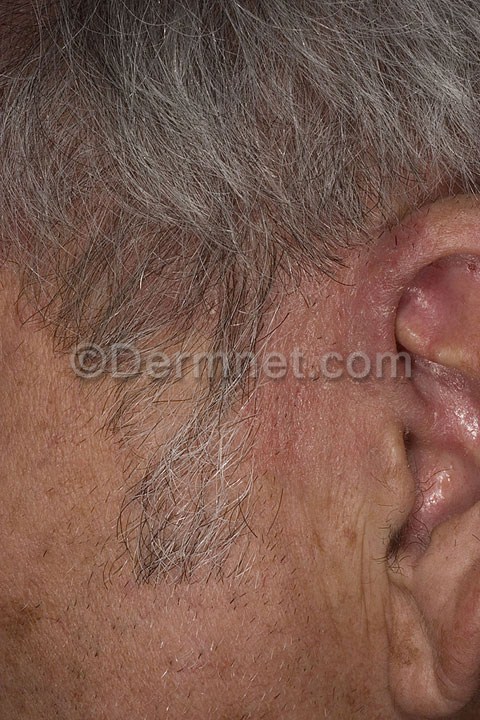
Disease: Psoriasis pictures Lichen Planus and related diseases